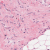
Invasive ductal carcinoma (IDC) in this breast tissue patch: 0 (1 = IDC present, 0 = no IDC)